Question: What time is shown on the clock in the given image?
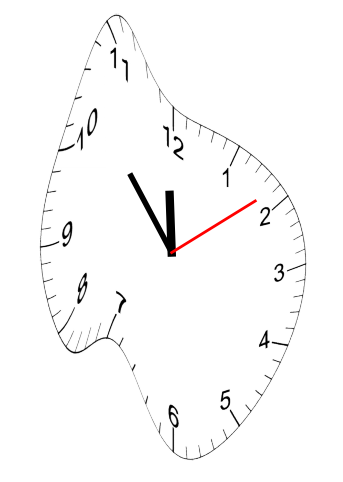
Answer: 11:53:09